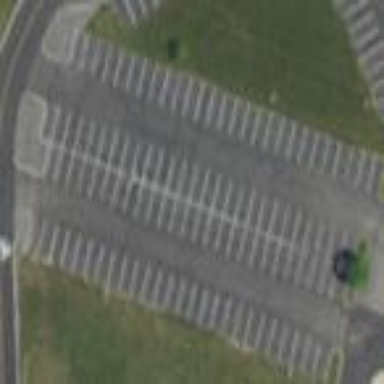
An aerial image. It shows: Parking area.